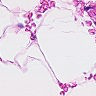
Metastatic tissue present: no